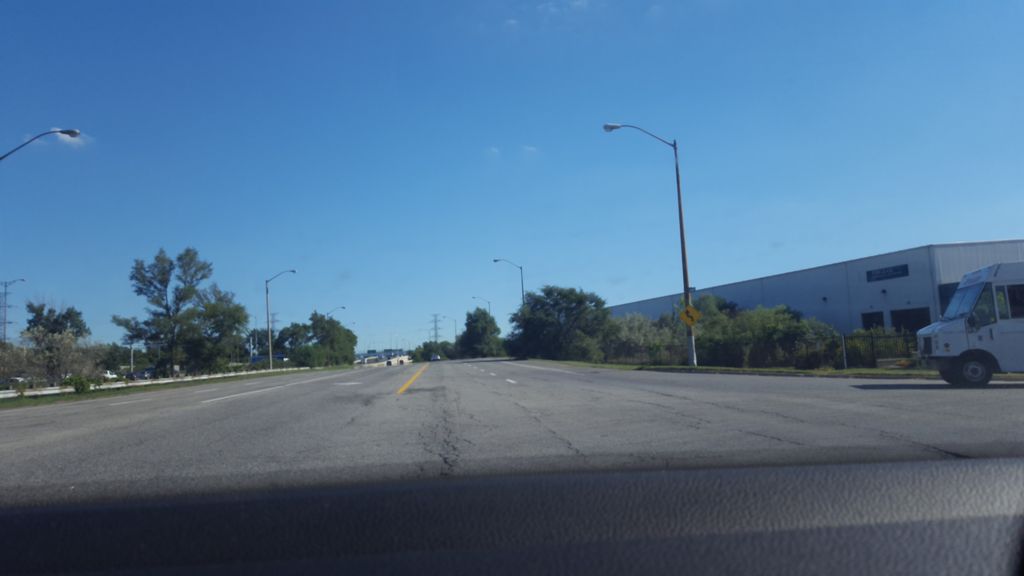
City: hamilton